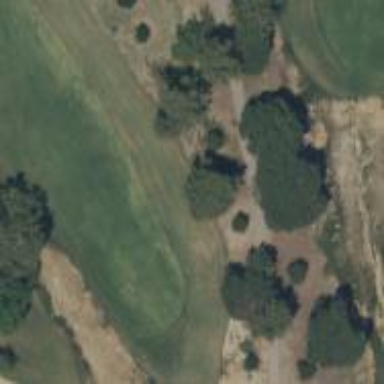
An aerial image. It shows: Rough area in golf course.